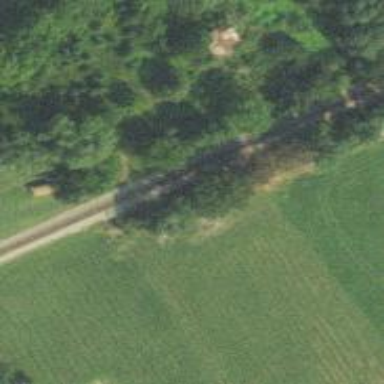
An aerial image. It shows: Railway track.